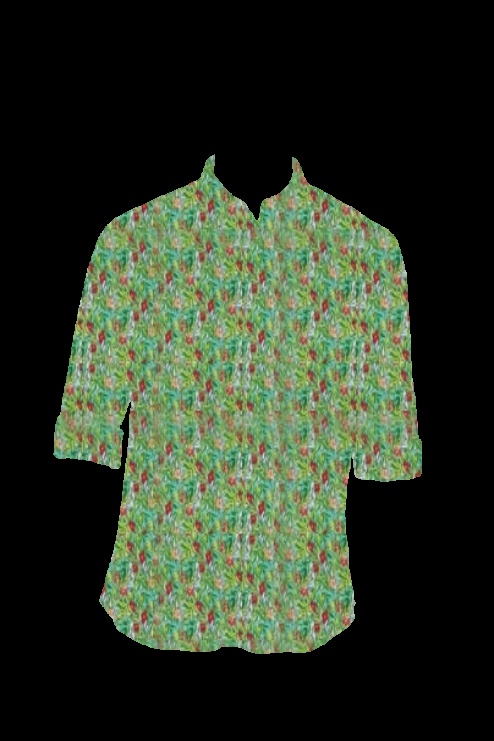
green multi floral tee